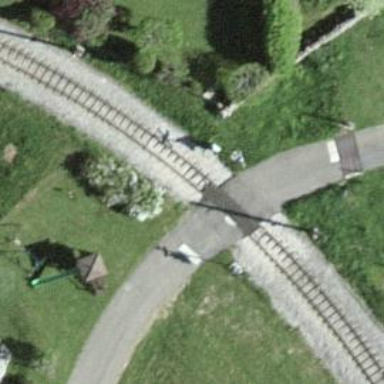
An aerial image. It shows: Level crossing along the railway.